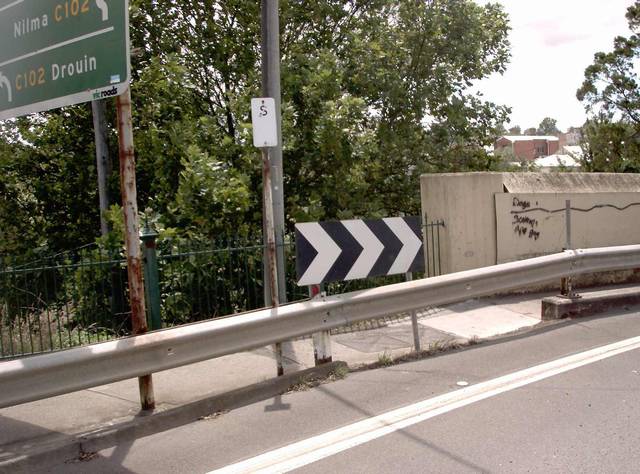
Region: Australia
Coordinates: -38.165, 145.93